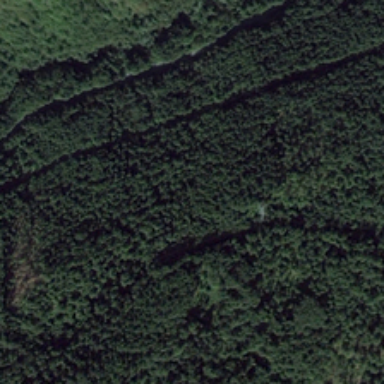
Many green trees are in a piece of forest .